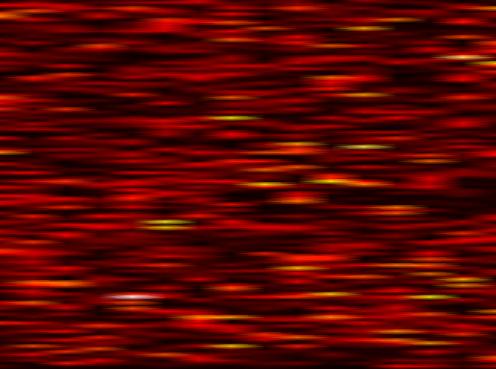
Label: UFMC